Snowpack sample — Buffalo Mountain, Silverthorne, Colorado, USA (1/25/25, 10:11 AM MST)
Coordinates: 39.6222, -106.1139
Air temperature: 22 °F
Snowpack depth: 110 cm
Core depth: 40 cm
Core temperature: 46.4 °F
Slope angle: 12°, slope face: 102°
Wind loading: high
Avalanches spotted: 0
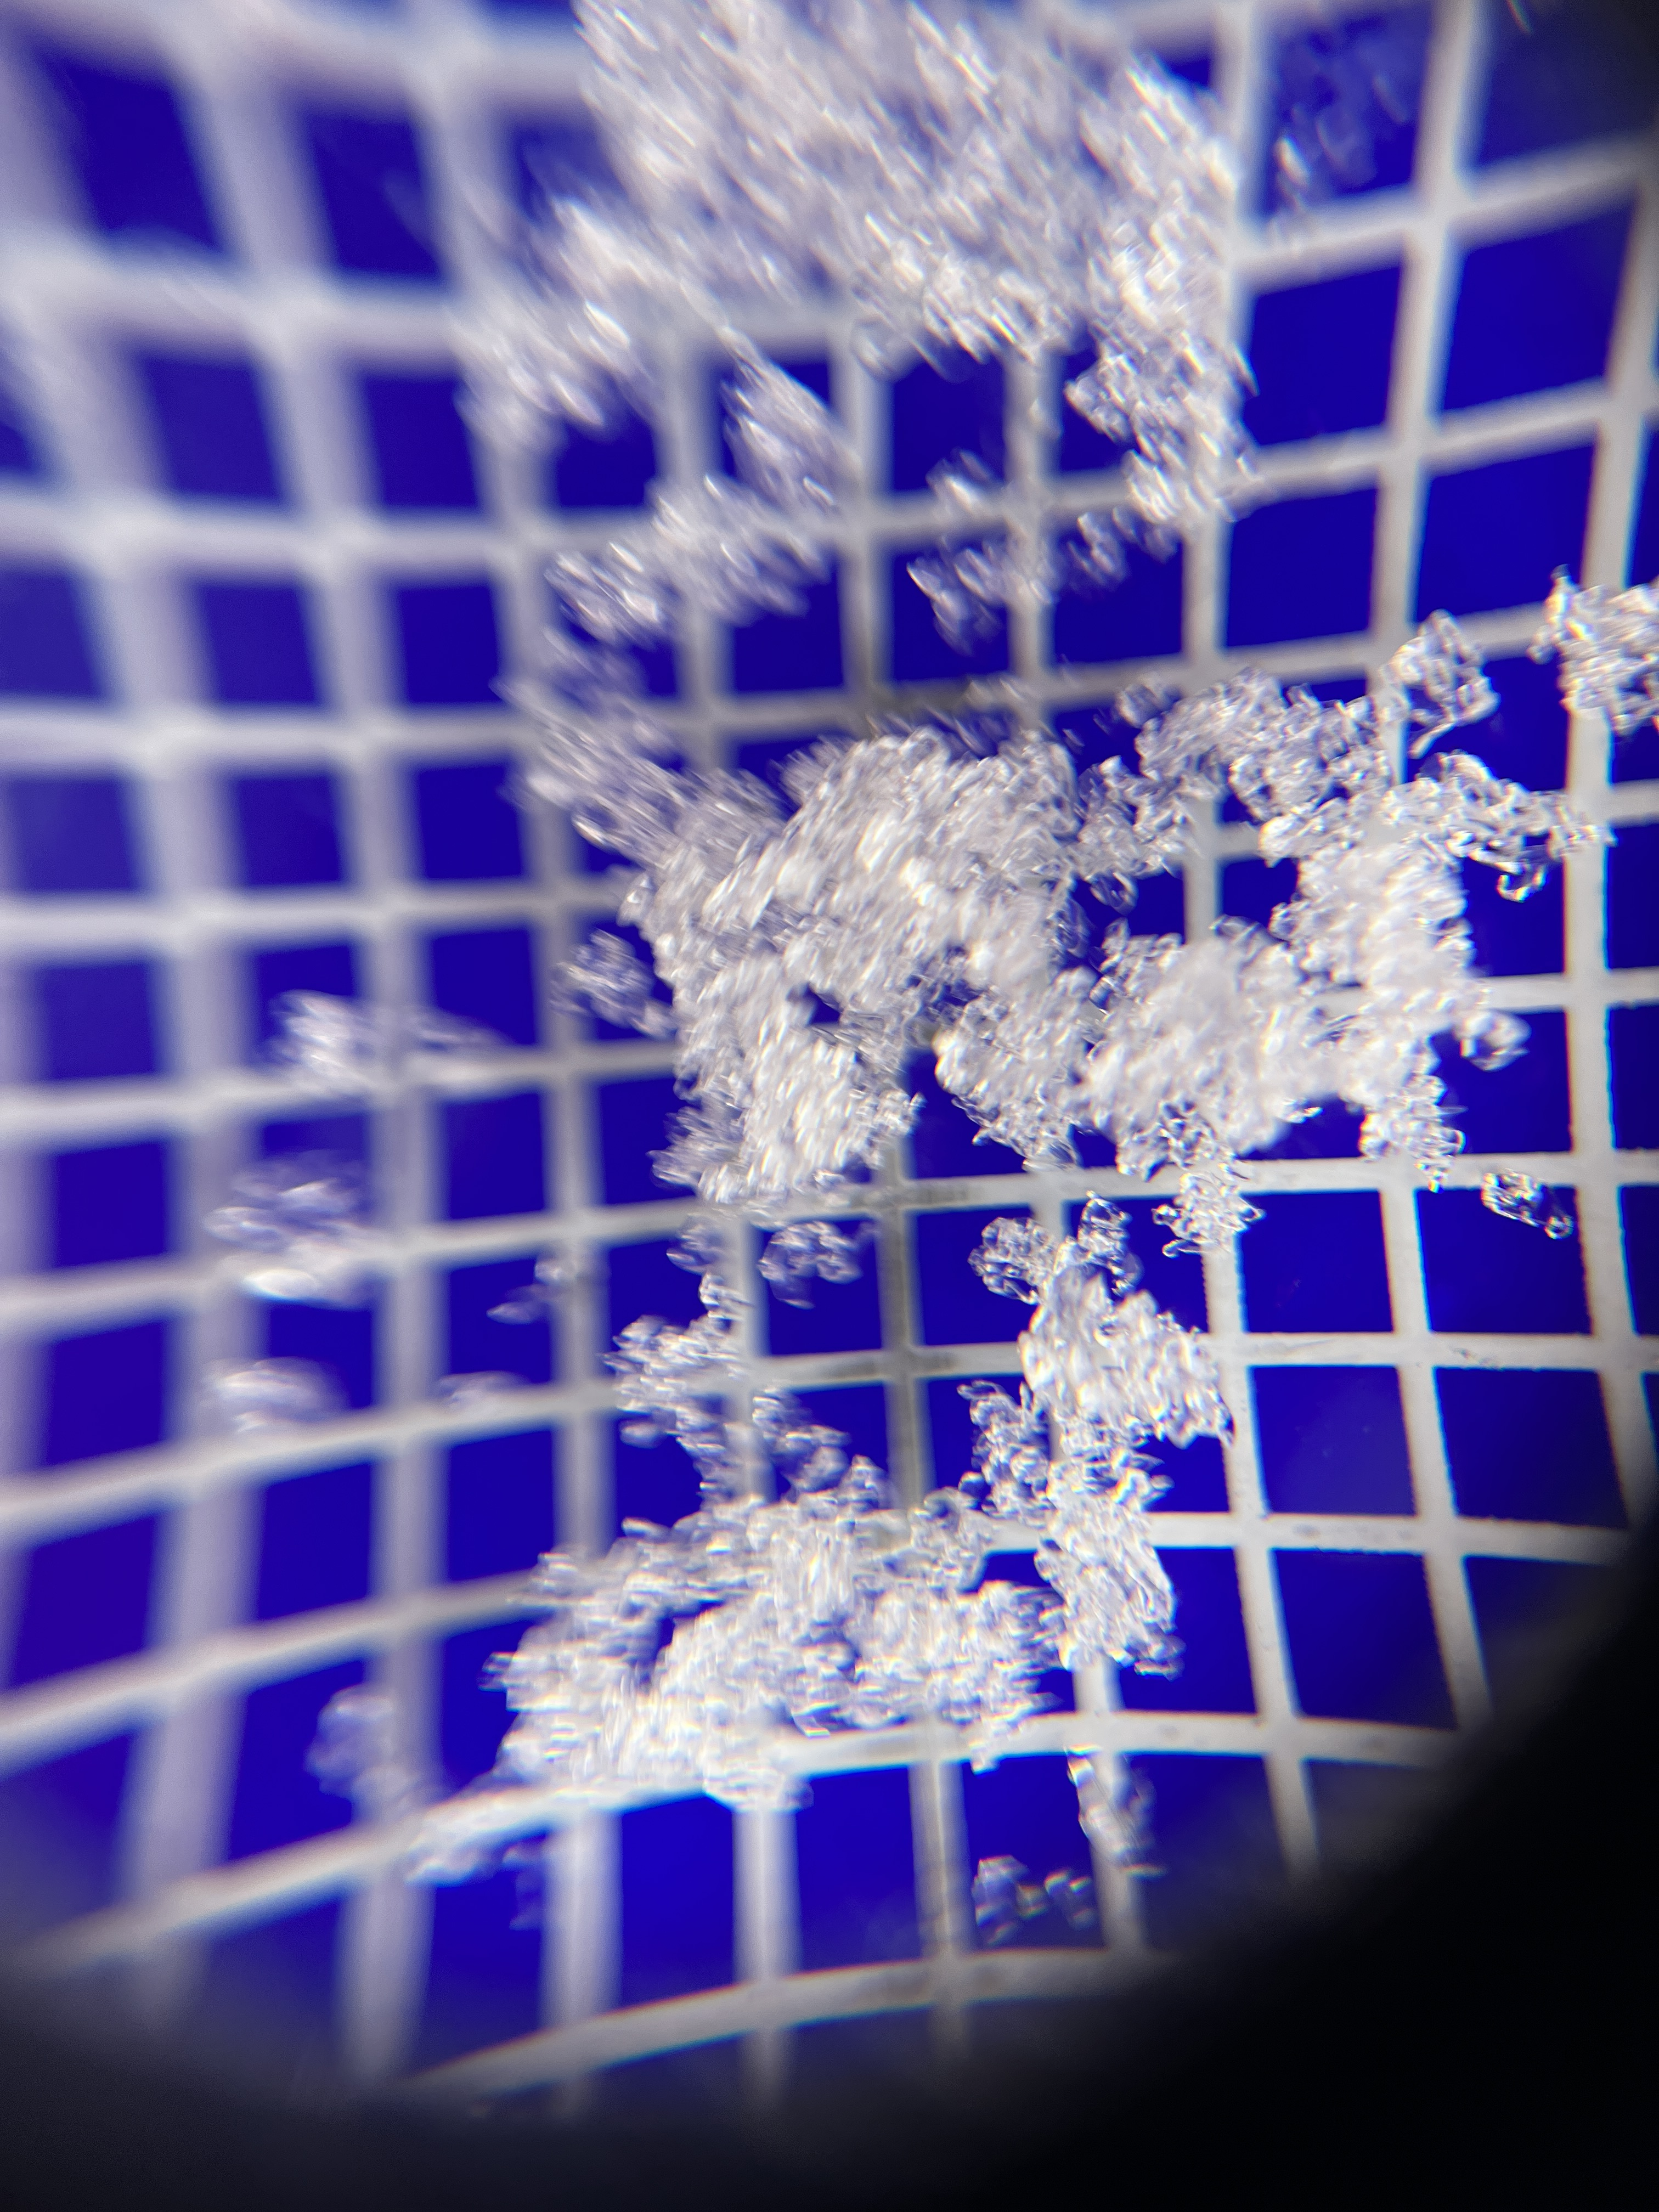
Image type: magnified_profile
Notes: No avalanches nearby, collected on the outskirts of a fire break 15 meters from the treeline, on way to Buffalo and Red Mountain